Aerial crown-view tile of a tropical tree (Barro Colorado Island, Panama), acquired 20250124:
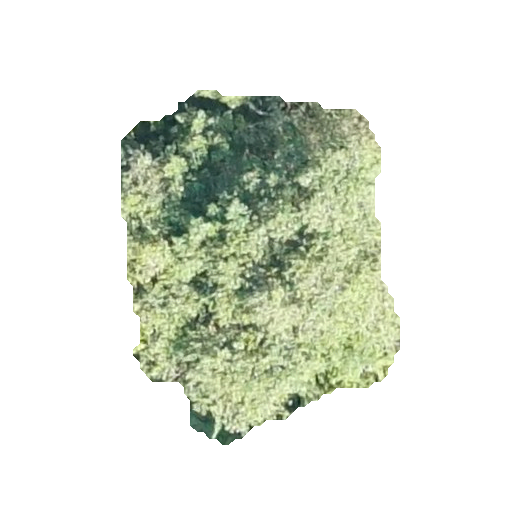
Species: Chrysophyllum cainito
GBIF accepted scientific name: Chrysophyllum cainito
Crown area: 112.205 m²